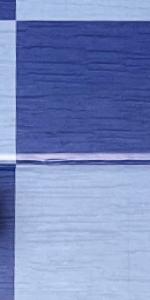
Label: Empty